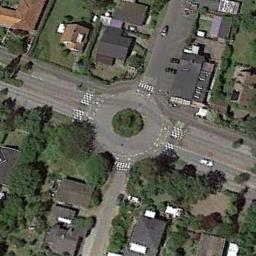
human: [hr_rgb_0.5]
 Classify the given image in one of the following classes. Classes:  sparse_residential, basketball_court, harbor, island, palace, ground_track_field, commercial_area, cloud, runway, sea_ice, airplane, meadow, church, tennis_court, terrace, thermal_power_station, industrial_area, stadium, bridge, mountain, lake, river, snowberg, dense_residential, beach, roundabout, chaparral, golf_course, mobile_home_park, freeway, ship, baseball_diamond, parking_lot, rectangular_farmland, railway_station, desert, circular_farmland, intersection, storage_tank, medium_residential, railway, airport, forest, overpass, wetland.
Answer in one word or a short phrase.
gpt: roundabout